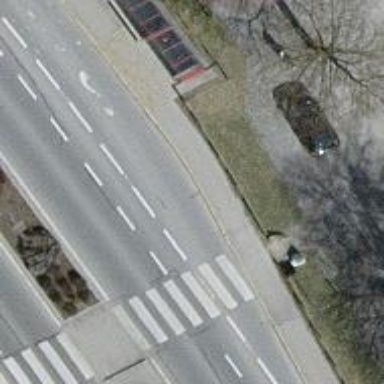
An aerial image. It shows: Uncontrolled zebra crossing with white markings.